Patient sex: F
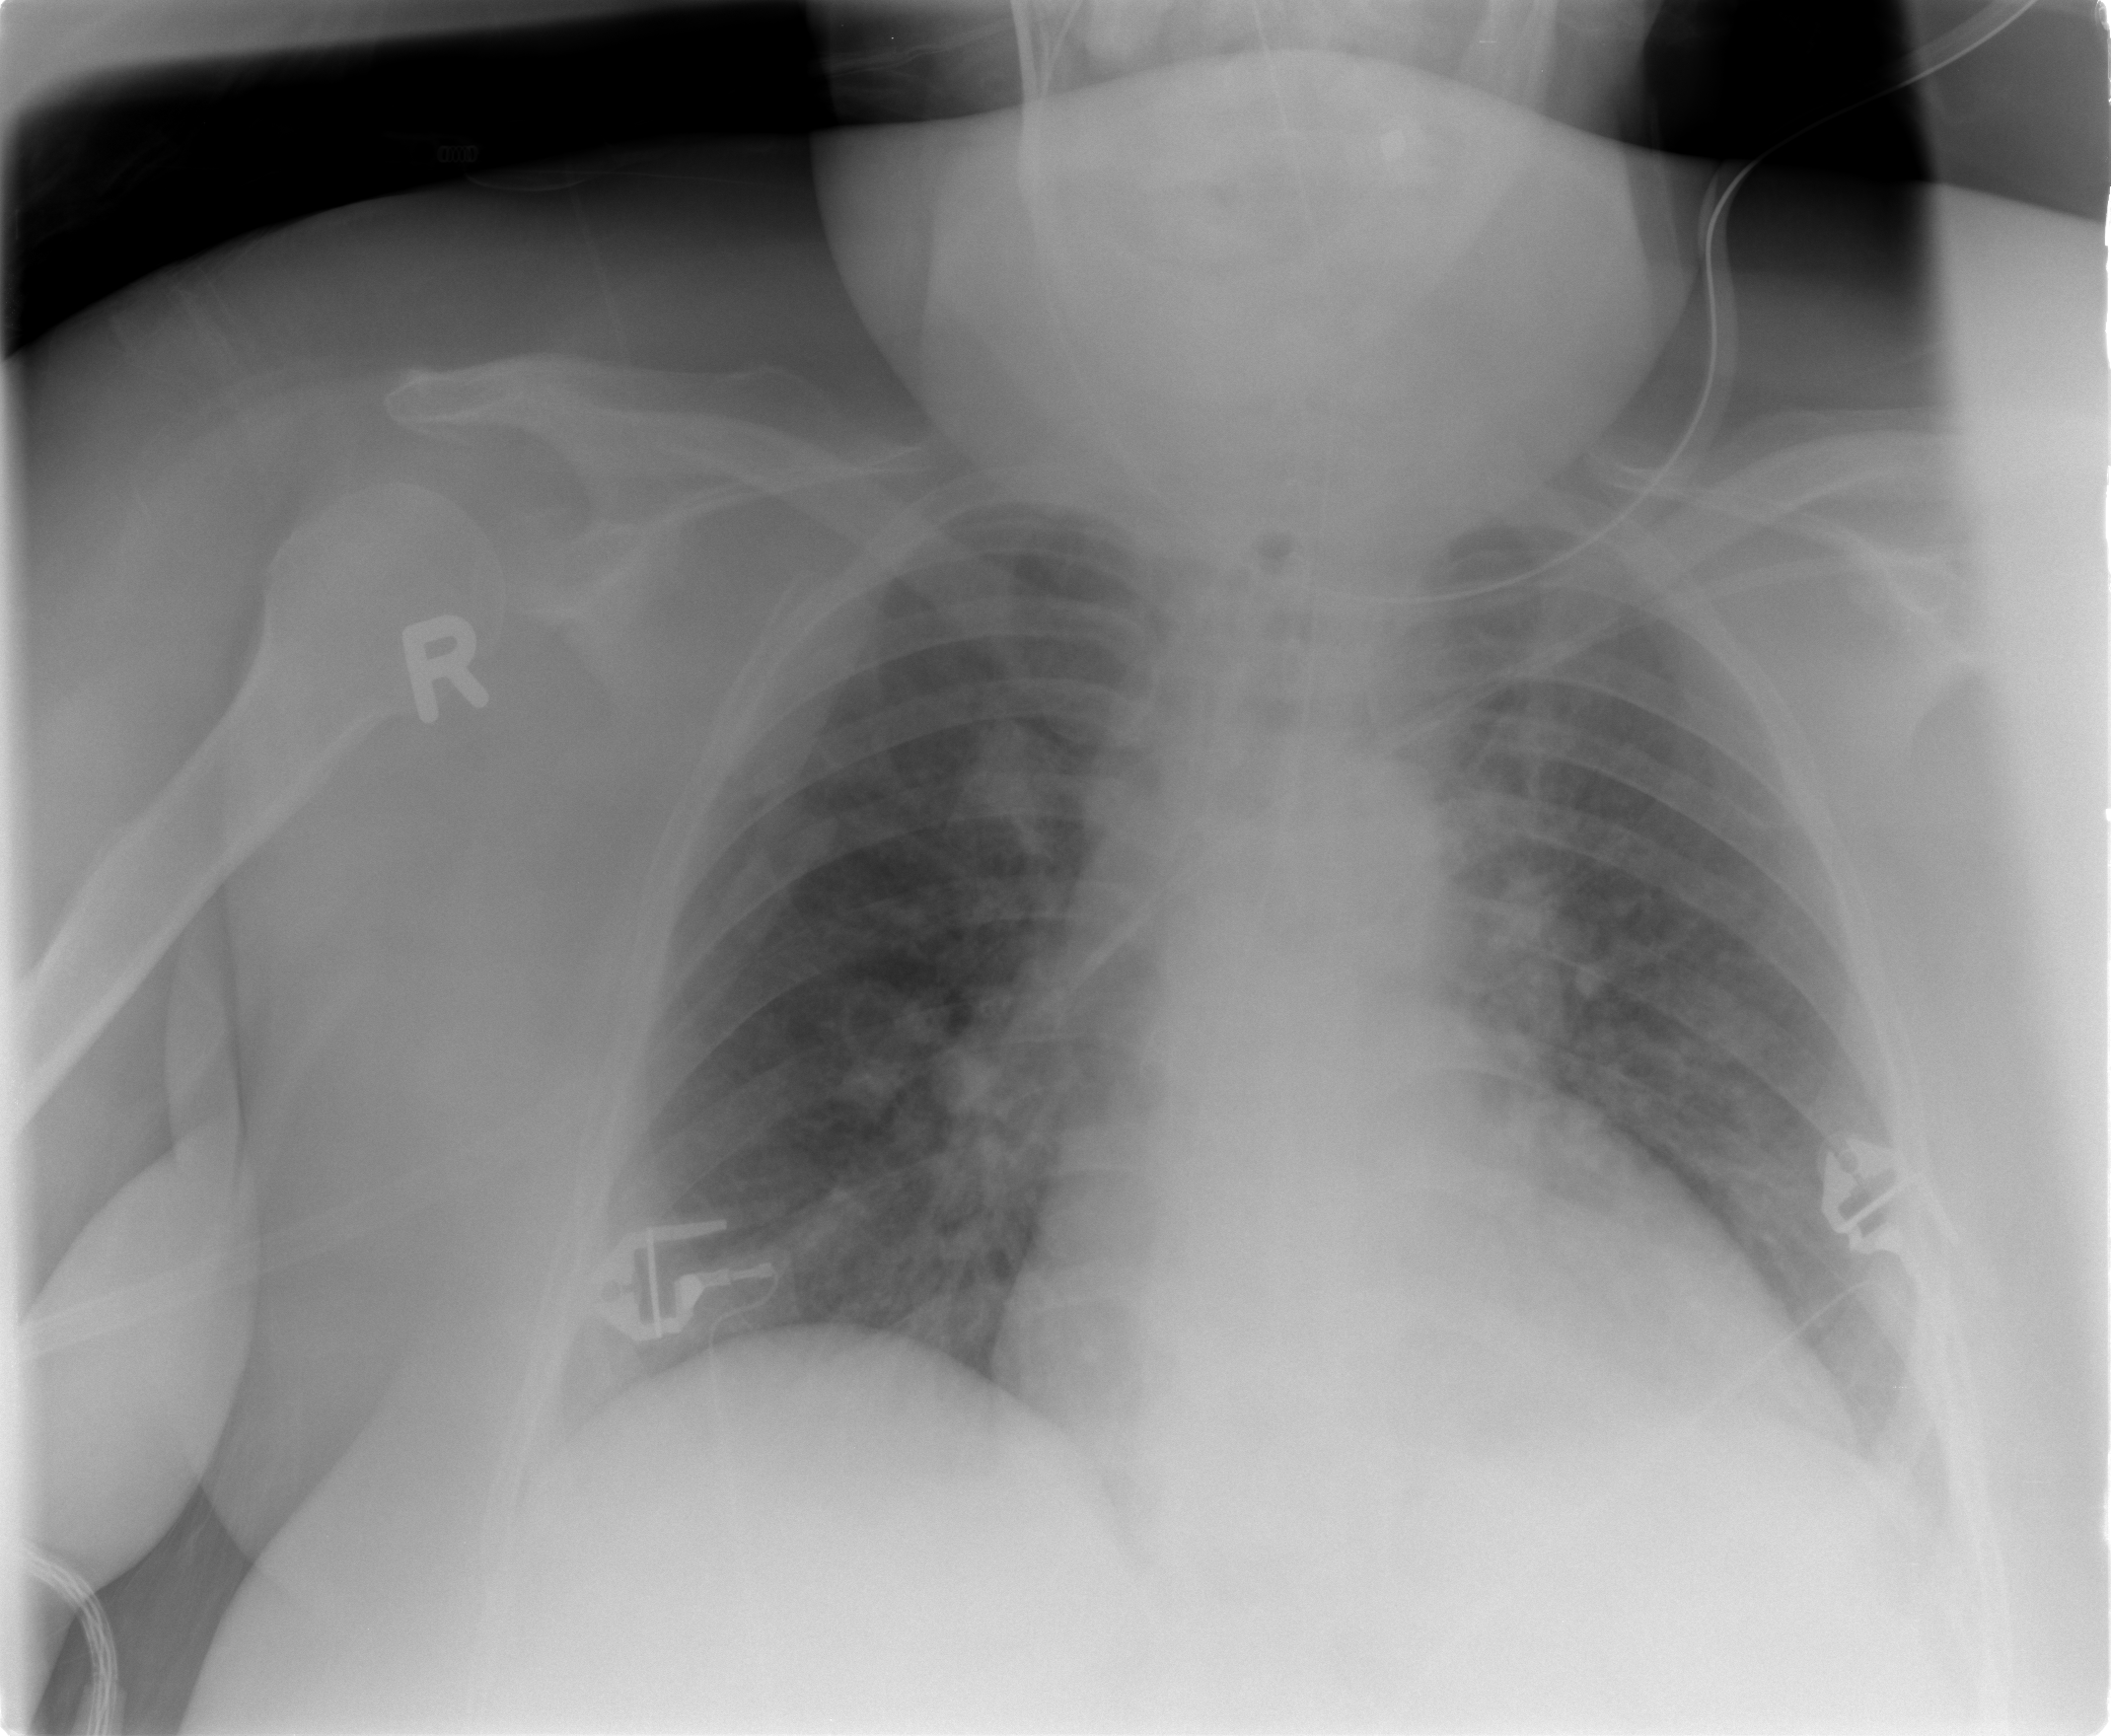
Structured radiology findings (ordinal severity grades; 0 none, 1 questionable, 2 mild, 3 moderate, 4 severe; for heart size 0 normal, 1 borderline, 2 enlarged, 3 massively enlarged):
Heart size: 2
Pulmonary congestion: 2
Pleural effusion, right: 2
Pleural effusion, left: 2
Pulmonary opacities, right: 2
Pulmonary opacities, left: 2
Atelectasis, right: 2
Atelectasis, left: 3